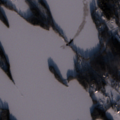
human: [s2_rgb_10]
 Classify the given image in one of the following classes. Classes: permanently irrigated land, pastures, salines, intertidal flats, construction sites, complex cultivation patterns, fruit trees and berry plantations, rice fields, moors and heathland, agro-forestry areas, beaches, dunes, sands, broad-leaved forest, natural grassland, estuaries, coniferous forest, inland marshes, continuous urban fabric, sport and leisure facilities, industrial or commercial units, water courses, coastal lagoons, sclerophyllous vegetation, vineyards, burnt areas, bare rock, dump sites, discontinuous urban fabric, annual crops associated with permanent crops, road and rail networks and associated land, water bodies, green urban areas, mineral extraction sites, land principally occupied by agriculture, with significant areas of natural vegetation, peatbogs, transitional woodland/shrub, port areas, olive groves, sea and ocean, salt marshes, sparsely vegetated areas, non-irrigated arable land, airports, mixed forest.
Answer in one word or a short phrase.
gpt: discontinuous urban fabric, land principally occupied by agriculture, with significant areas of natural vegetation, coniferous forest, mixed forest, water bodies